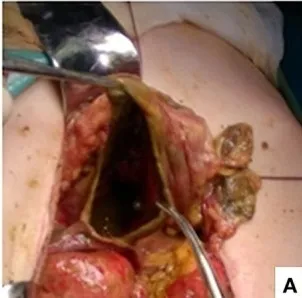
(A,B) Intraoperative findings of partial gastric necrosis and perforation (before and after debridement of necrotic tissue).
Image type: medical_photograph (other_medical_photograph)